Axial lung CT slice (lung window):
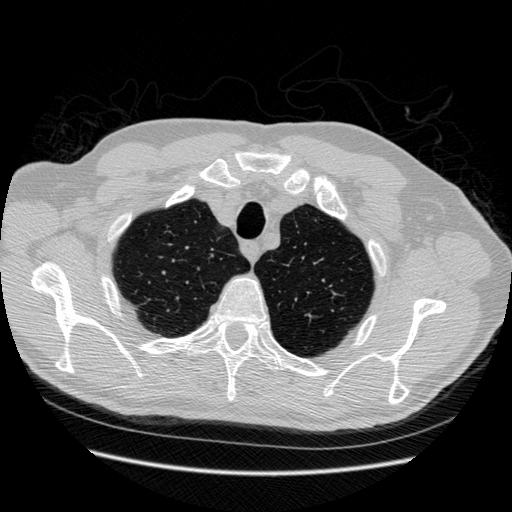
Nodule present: no